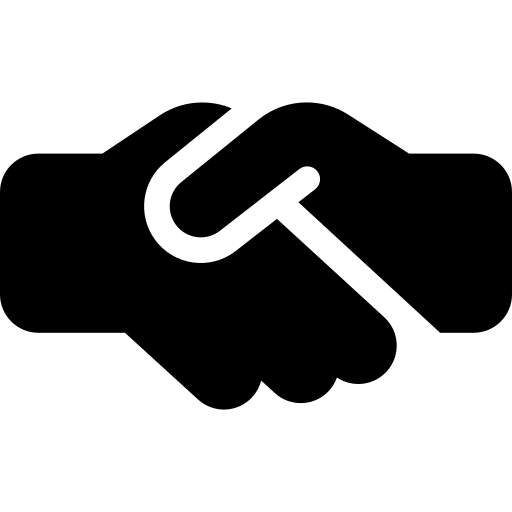
Tags: icon, FontAwesome, fa-icon, solid, handshake, simple